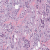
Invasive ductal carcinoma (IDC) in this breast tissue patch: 1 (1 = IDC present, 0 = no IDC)